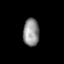
Tissue: prostate
Cell type: T cells
Senescence score: 0.7745
Nuclear area (px): 440
Mean DAPI intensity: 143.077